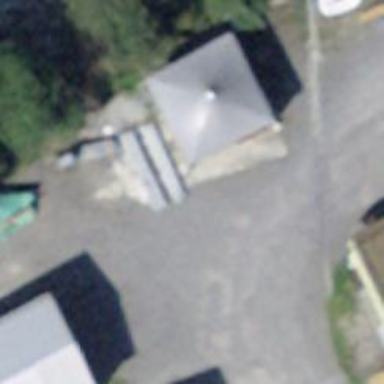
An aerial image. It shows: Sanitary dump station.